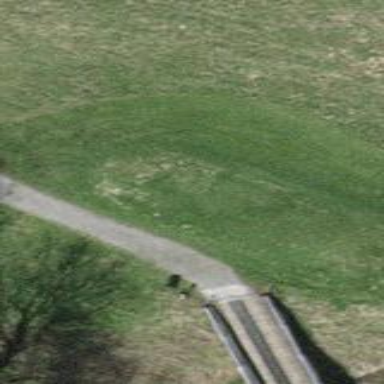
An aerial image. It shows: Golf tee area covered with grass.